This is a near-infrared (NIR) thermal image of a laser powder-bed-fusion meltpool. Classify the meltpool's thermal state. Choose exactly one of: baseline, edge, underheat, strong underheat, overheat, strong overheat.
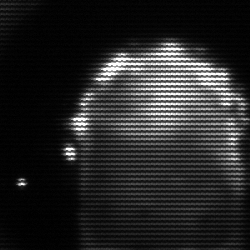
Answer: baseline